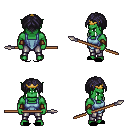
a pixel art fantasy rpg character, male body template, orc, green skin, blue vest, metal pants, raven parted hairstyle, gold tiara, cloth bracers, black slippers, spear, four views (front, back, left, right), 2x2 character sprite sheet, small pixel art, hard edges, no anti-aliasing